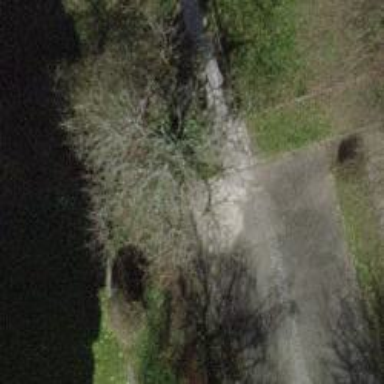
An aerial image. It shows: Path surfaced with fine gravel.